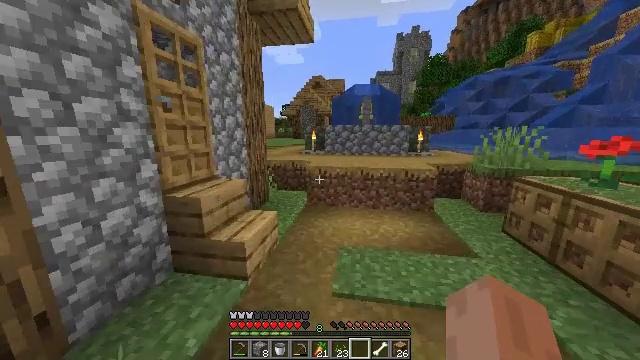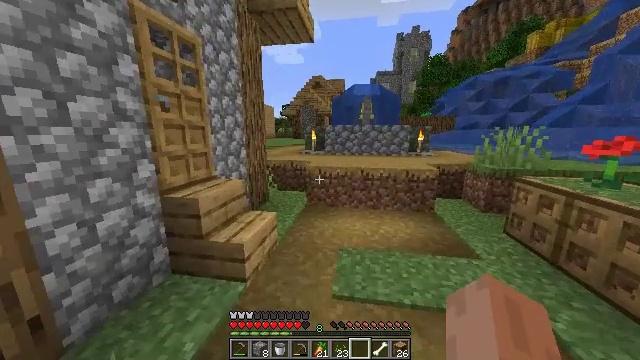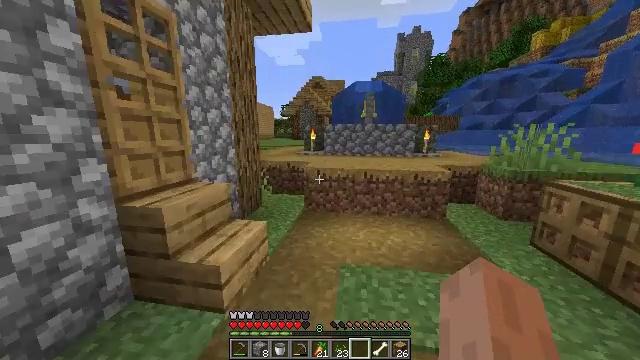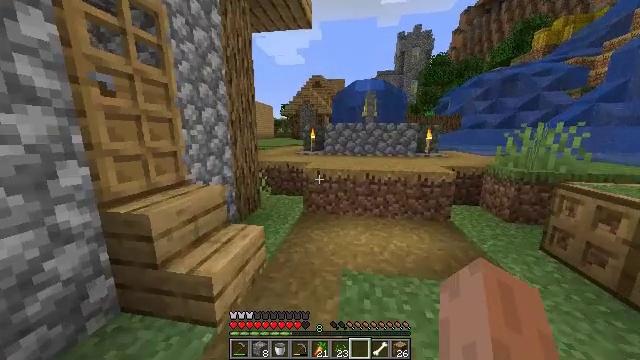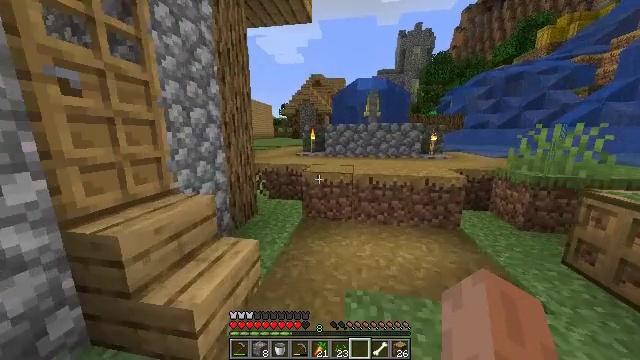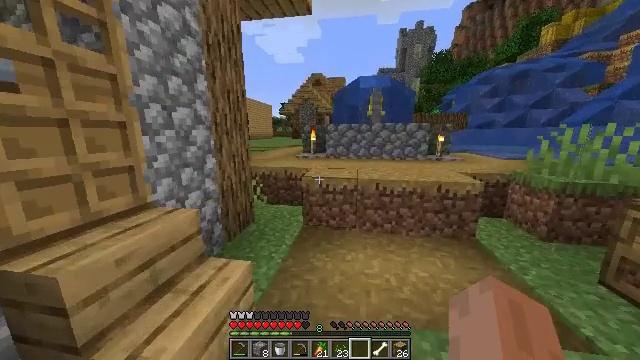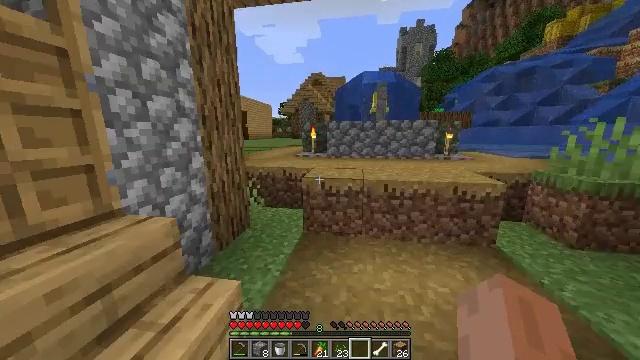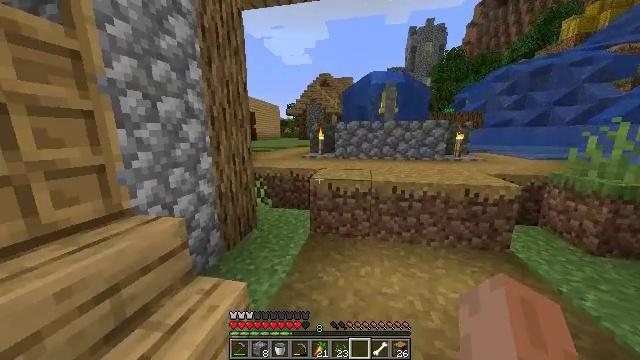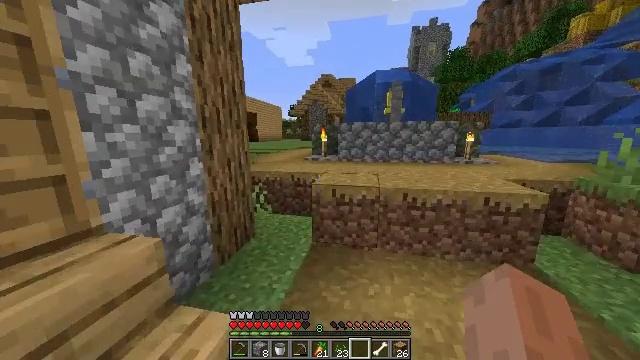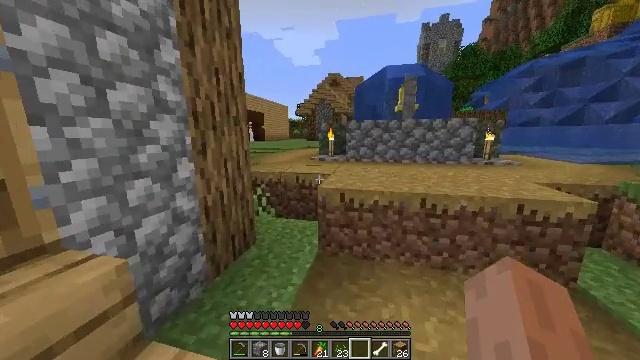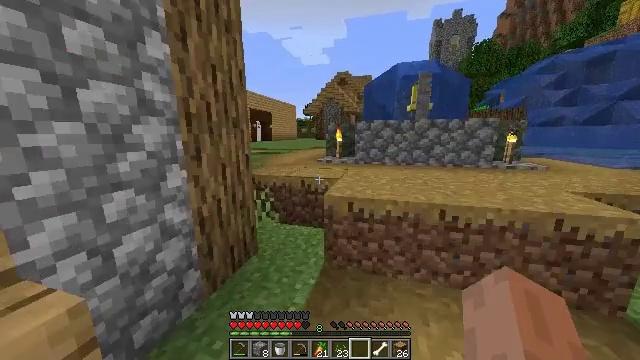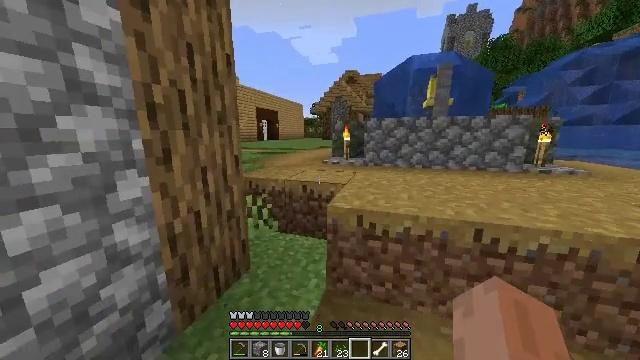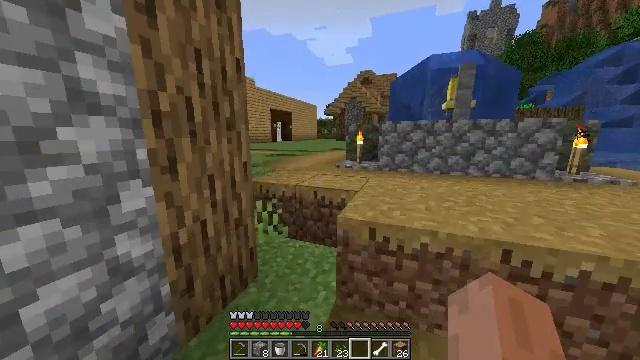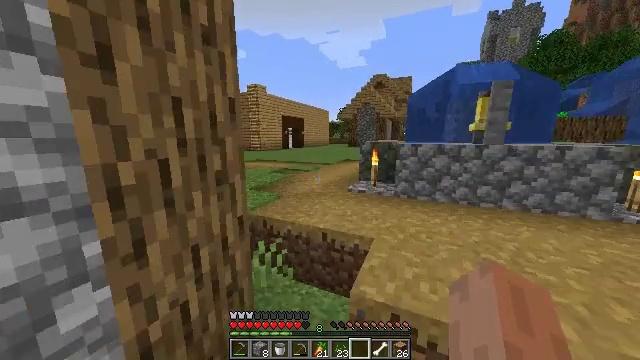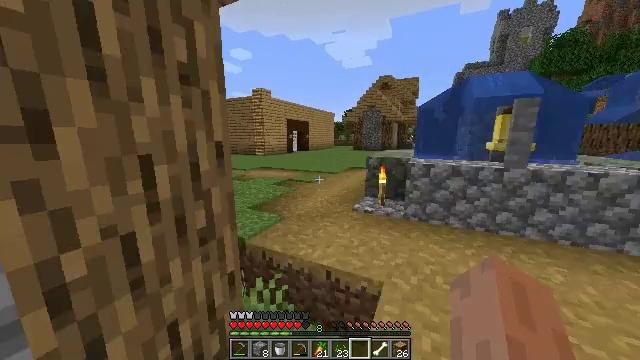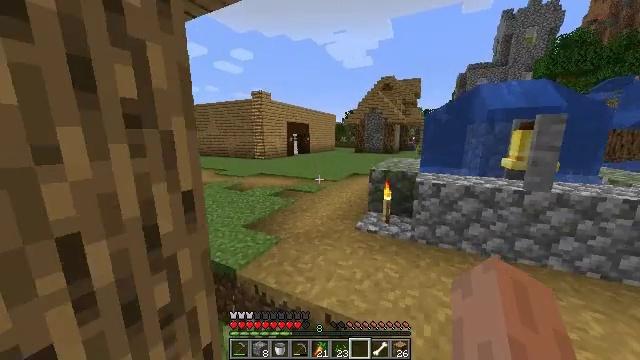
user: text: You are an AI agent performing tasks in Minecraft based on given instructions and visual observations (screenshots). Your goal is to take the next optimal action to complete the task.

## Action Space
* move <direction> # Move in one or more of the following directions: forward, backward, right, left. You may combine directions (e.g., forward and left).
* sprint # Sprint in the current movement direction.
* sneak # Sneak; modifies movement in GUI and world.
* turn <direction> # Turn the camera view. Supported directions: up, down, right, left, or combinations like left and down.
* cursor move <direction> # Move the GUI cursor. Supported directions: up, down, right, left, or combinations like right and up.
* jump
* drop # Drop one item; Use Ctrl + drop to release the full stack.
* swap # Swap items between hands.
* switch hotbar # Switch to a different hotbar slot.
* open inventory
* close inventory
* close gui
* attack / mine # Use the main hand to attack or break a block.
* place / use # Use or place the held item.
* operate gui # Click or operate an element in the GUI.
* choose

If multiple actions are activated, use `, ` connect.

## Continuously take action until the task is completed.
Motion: motion action
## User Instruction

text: Reclaim bookshelf materials.
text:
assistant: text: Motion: move forward, sprint
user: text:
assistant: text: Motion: move forward, sprint
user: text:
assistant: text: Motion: move forward, sprint
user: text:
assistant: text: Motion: move forward, sprint
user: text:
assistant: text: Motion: move forward, sprint
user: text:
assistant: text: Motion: move forward, sprint
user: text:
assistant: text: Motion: move forward, sprint, turn left
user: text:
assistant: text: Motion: move forward, sprint
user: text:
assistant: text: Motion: move forward, sprint, turn left
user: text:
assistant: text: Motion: move forward, sprint, turn left
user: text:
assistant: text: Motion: move forward, sprint, turn left
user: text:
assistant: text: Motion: move forward, sprint, turn left, jump
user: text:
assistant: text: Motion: move forward, sprint, turn left, jump
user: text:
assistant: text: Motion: move forward, sprint, turn left, jump
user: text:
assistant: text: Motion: move forward, sprint, jump
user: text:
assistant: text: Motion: move forward, sprint, jump
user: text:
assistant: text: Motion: move forward, sprint, jump
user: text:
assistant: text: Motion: move forward, sprint, jump
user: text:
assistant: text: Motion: move forward, sprint, jump
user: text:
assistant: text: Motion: move forward, sprint, jump
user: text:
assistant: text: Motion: move forward, sprint, jump
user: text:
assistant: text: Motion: move forward, sprint, jump
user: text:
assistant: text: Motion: move forward, sprint, jump
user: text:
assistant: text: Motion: move forward, sprint, jump
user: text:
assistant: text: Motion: move forward, sprint, jump
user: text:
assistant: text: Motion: move forward, sprint, jump
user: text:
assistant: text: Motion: move forward, sprint, jump
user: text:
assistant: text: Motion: move forward, sprint, jump
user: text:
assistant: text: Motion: move forward, sprint, jump
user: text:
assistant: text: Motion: move forward, sprint, jump